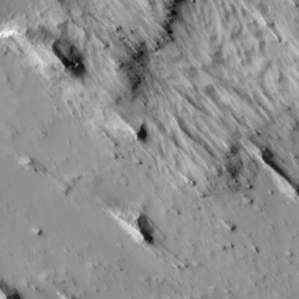
Label: non_frost